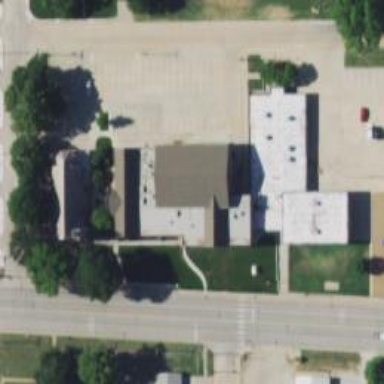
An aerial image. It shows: School building.